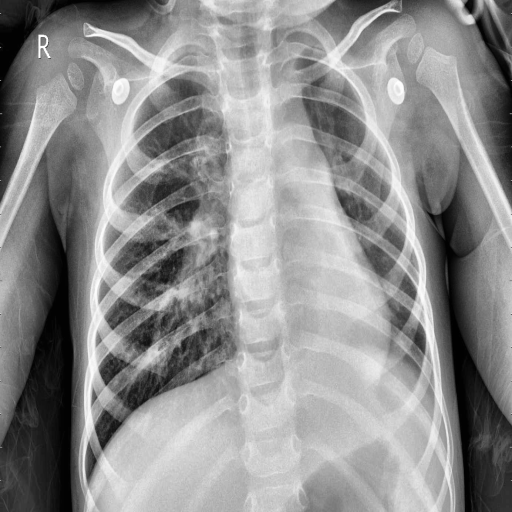
Finding: PNEUMONIA